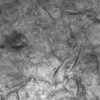
Label: not_dusty